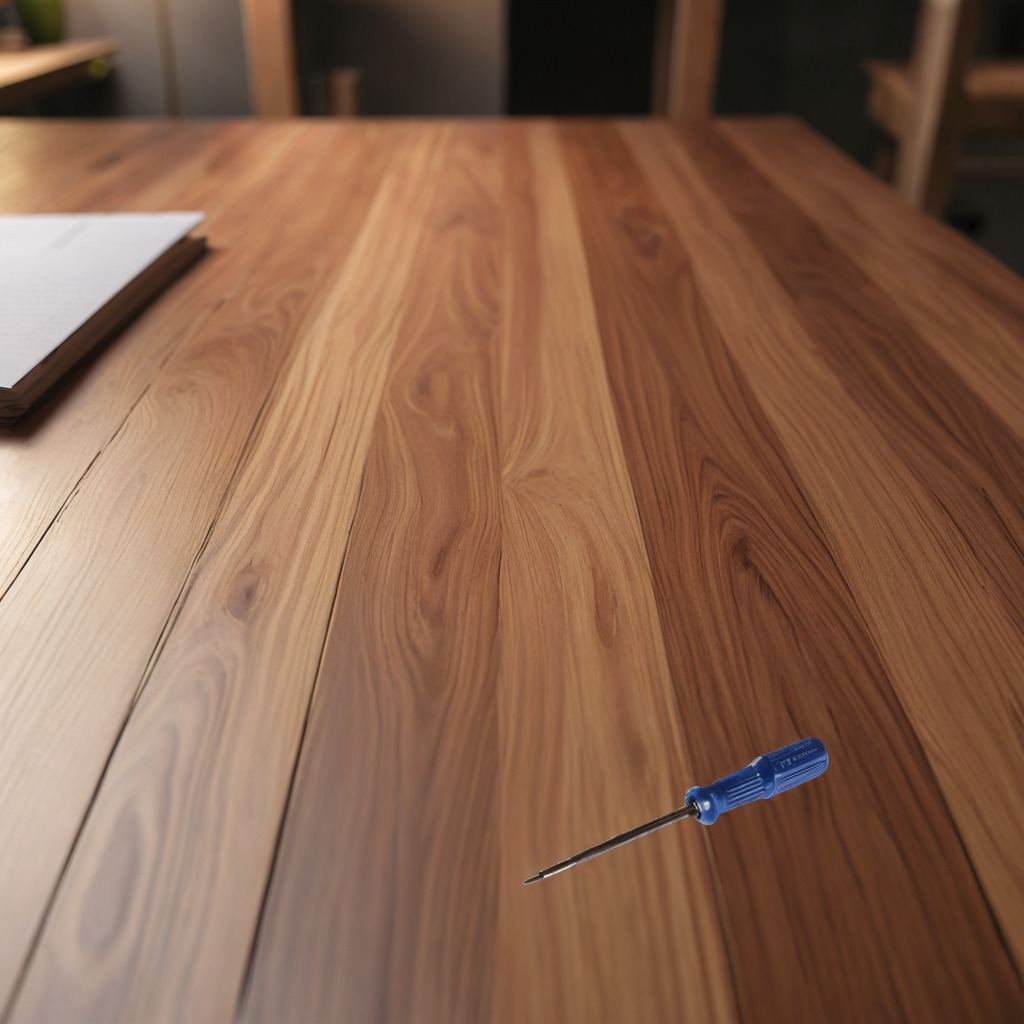
A screwdriver is lying on a wooden table in a carpentry studio.